Question: <URL> is the unique value per row.
From an SQL perspective I just do an inner join where ACTIVITY = Joined ACTIVITY and ID = ID - 1 in the joined table and get the row I need.
In other words, I want the previous percentage belonging to the same activity.
So using the answer in the previous <URL> I was able to get the result I want on 1000 rows. However if I were to increase this number of rows to 85000+ this function is dauntingly slow.
=SUMX(FILTER ( Query, (EARLIER ( [ID] ) = [ID] + 1)&&(EARLIER([ACTIVITY])=[ACTIVITY])),[PERCENTAGE])
My end result is to make this function on up to 7 million rows, if this is possible, how I can optimize it ? And if it isn't, could you explain to me why I can't do it ?

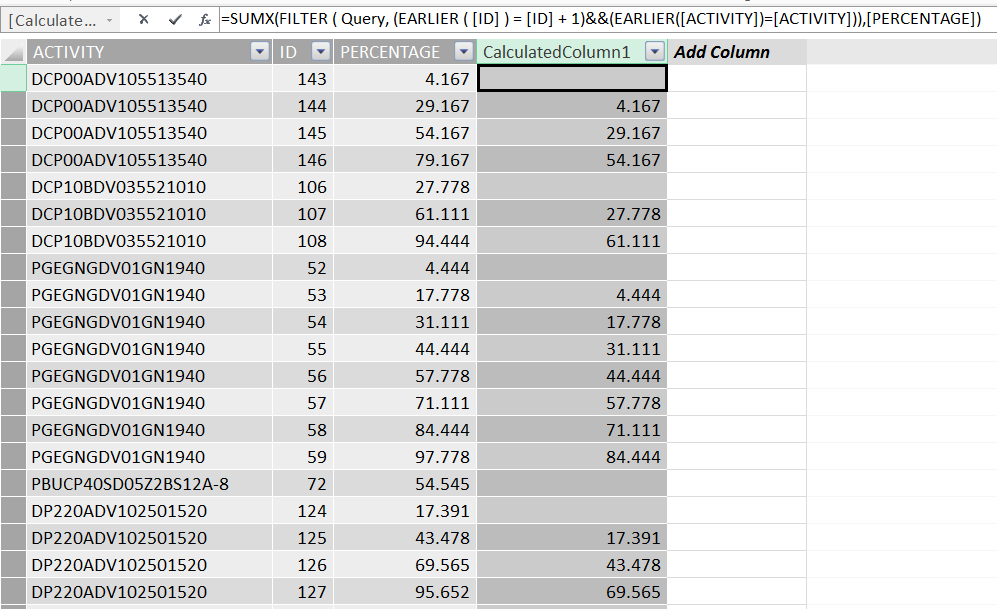
Answer: One option could be to try a variation on the approach - without your dataset I can't test whether it is more efficient but I've run similar things on 1m+ row datasets without issue:
'''
=
CALCULATE (
SUM ( [PERCENTAGE] ),
FILTER (
Query,
[ID] = EARLIER ( [ID] ) - 1
&& [ACTIVITY] = EARLIER ( [ACTIVITY] )
)
)
'''
Probably not what you want to hear but doing this with SQL on import is probably your best bet.